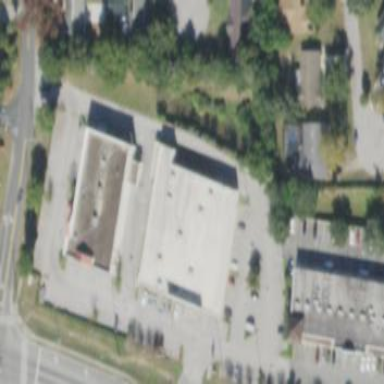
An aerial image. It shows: Building with flat roof.